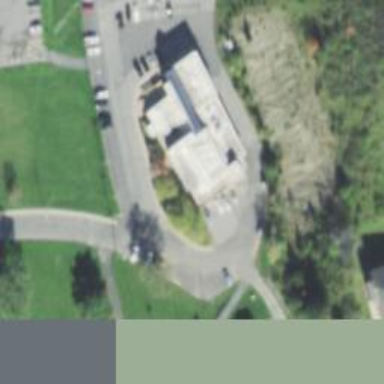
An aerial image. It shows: Government office.